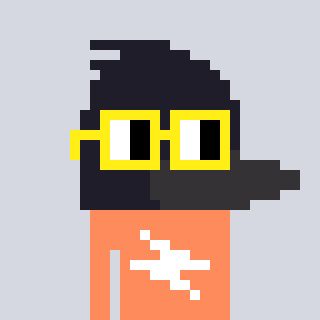
a pixel art character with square yellow glasses, a raven-shaped head and a peachy-colored body on a cool background